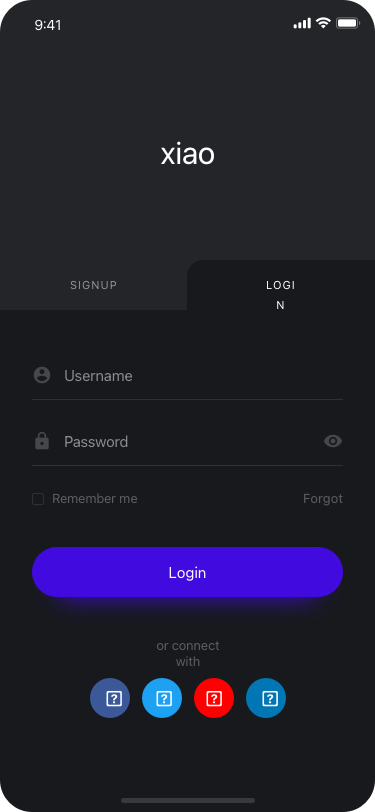
Text in this UI design:
xiao
Login
SIGNUP
LOGIN
Username
Password
Remember me
Forgot password?




or connect with